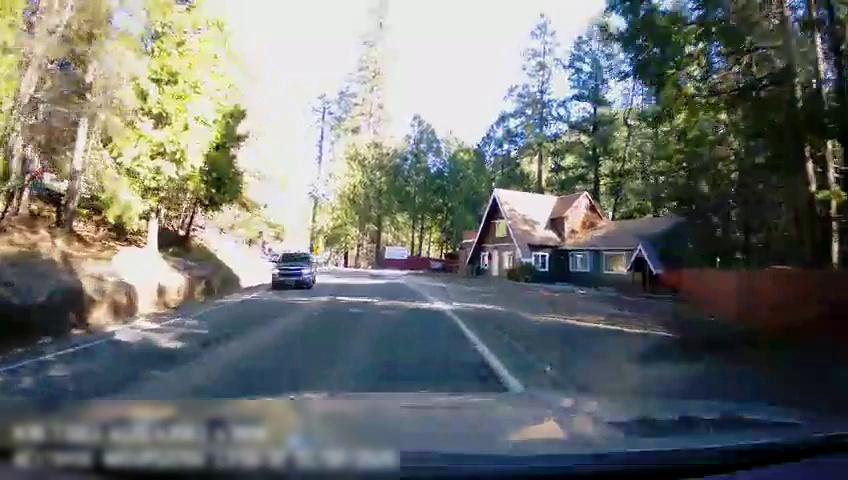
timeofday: Day
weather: Sunny
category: Drivable Space
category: Vehicles | SUV
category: Lanes | Alternate Lane
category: Lanes | Opposite Lane
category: Traffic | Signs